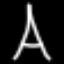
Label: The Eiffel Tower